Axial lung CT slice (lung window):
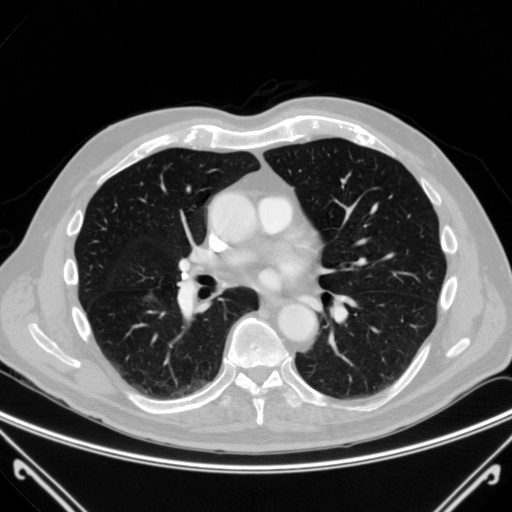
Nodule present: no